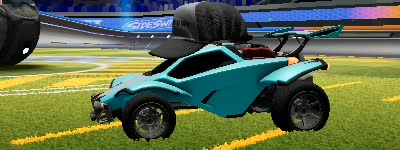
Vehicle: octane